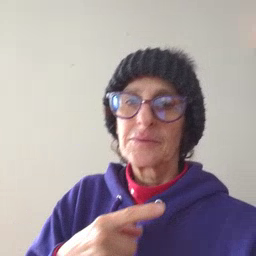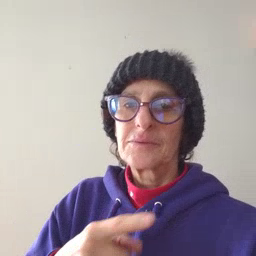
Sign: say